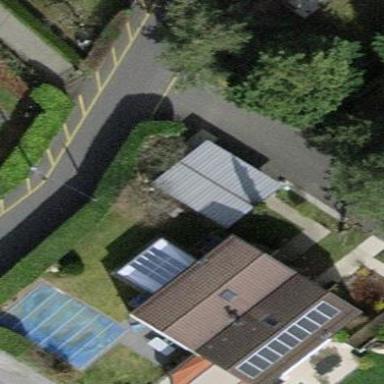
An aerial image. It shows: Garden surrounded by fence.